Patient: sex M, age 53
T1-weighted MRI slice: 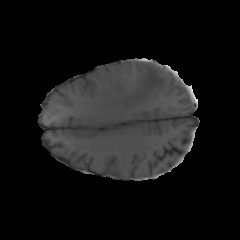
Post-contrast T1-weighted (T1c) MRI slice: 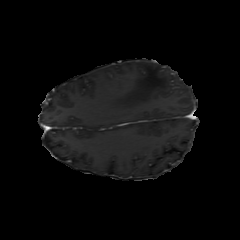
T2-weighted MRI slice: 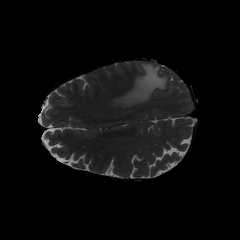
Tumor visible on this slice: yes
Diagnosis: Glioblastoma, IDH-wildtype
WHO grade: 4